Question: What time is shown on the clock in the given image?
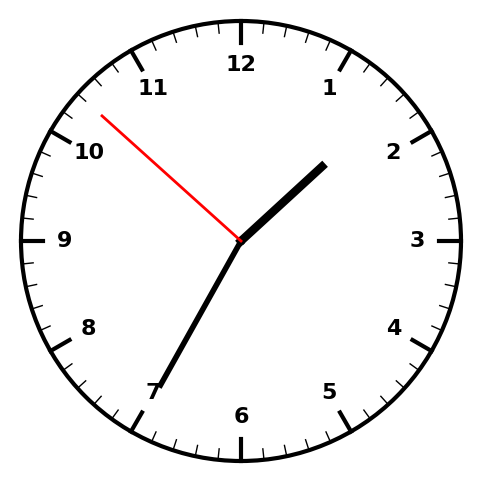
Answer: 01:34:52